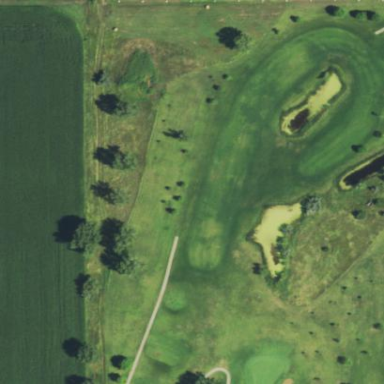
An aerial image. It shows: Grassy area designated as golf fairway.